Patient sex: M
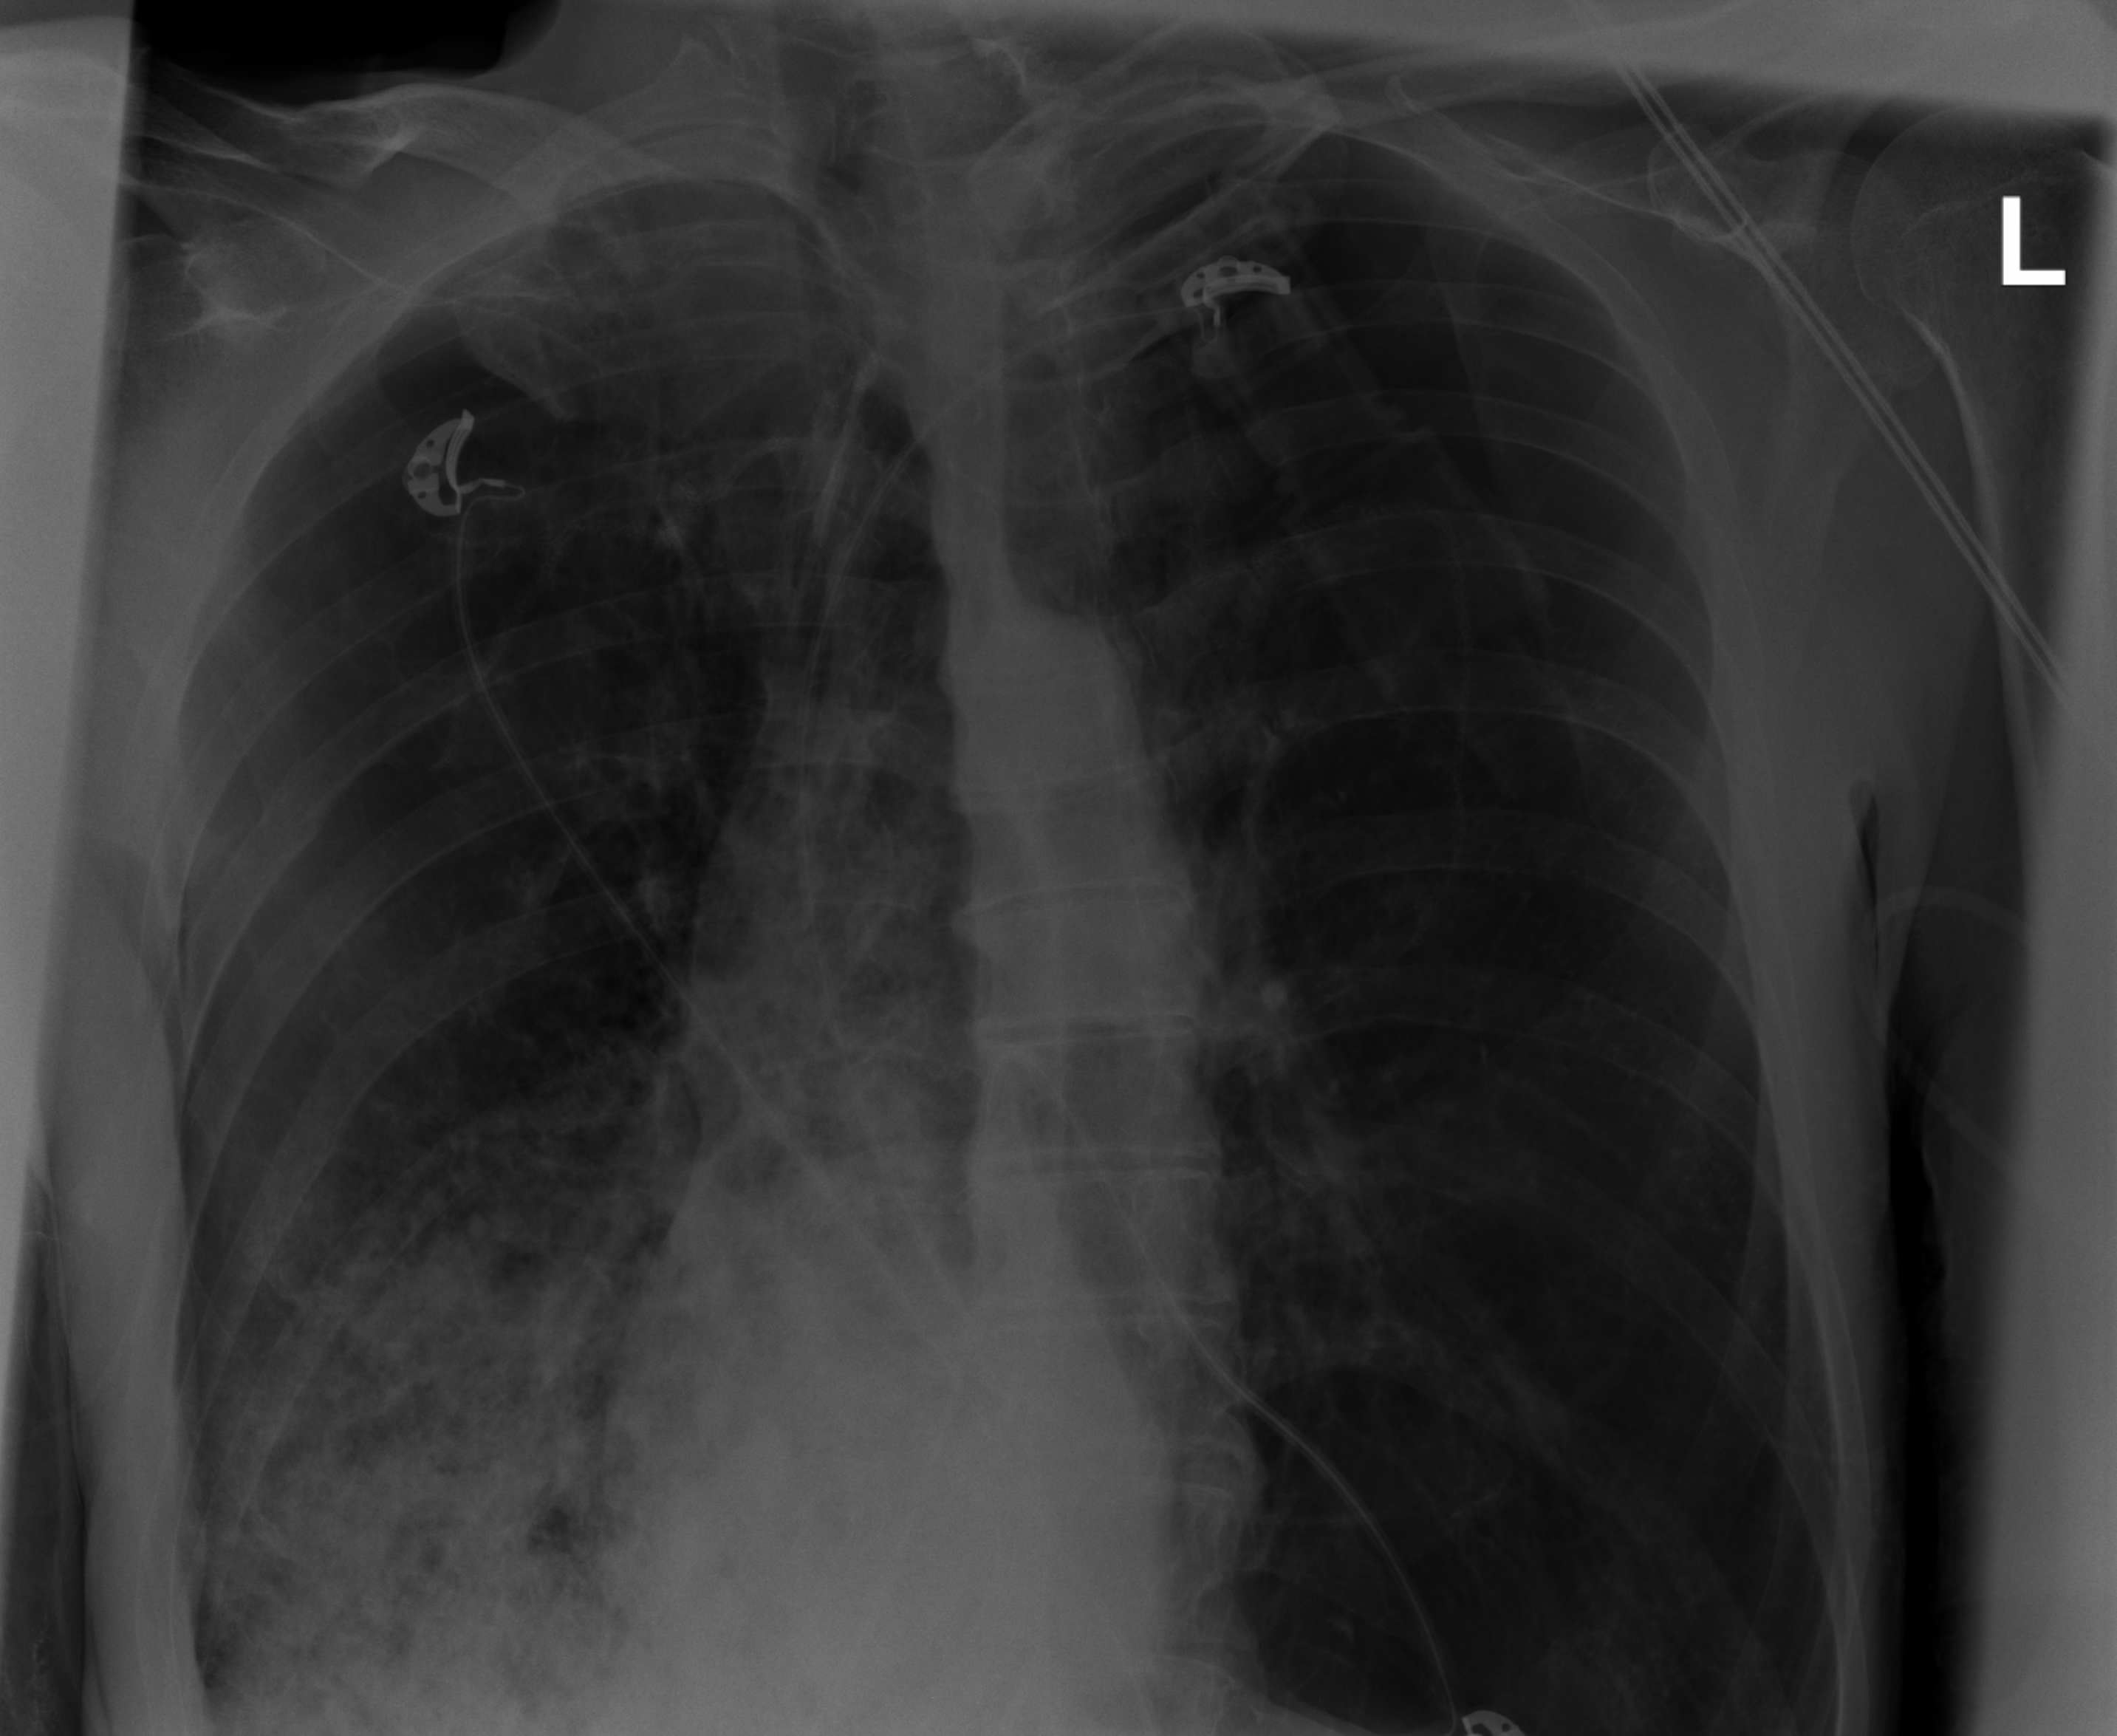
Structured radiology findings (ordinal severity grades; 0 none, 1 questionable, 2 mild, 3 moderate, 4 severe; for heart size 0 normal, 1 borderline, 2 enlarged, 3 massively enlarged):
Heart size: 0
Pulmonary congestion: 0
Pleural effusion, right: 0
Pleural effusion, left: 0
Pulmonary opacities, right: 3
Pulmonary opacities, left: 0
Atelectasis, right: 2
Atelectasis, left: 0